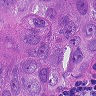
Metastatic tissue present: yes